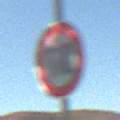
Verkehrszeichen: Geschwindigkeit110
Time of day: MorningAfternoon
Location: Outdoor (Nature)
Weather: PartlyCloudy
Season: NotSpecified
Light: Natural